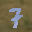
Label: 7